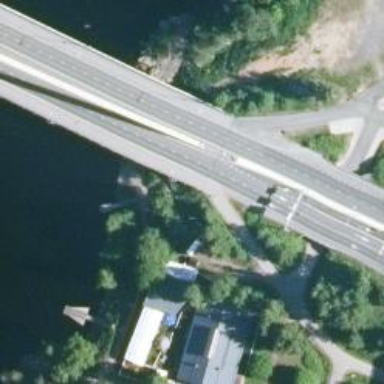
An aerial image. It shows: Primary highway bridge with asphalt surface. The bridge has cable-stayed structure.